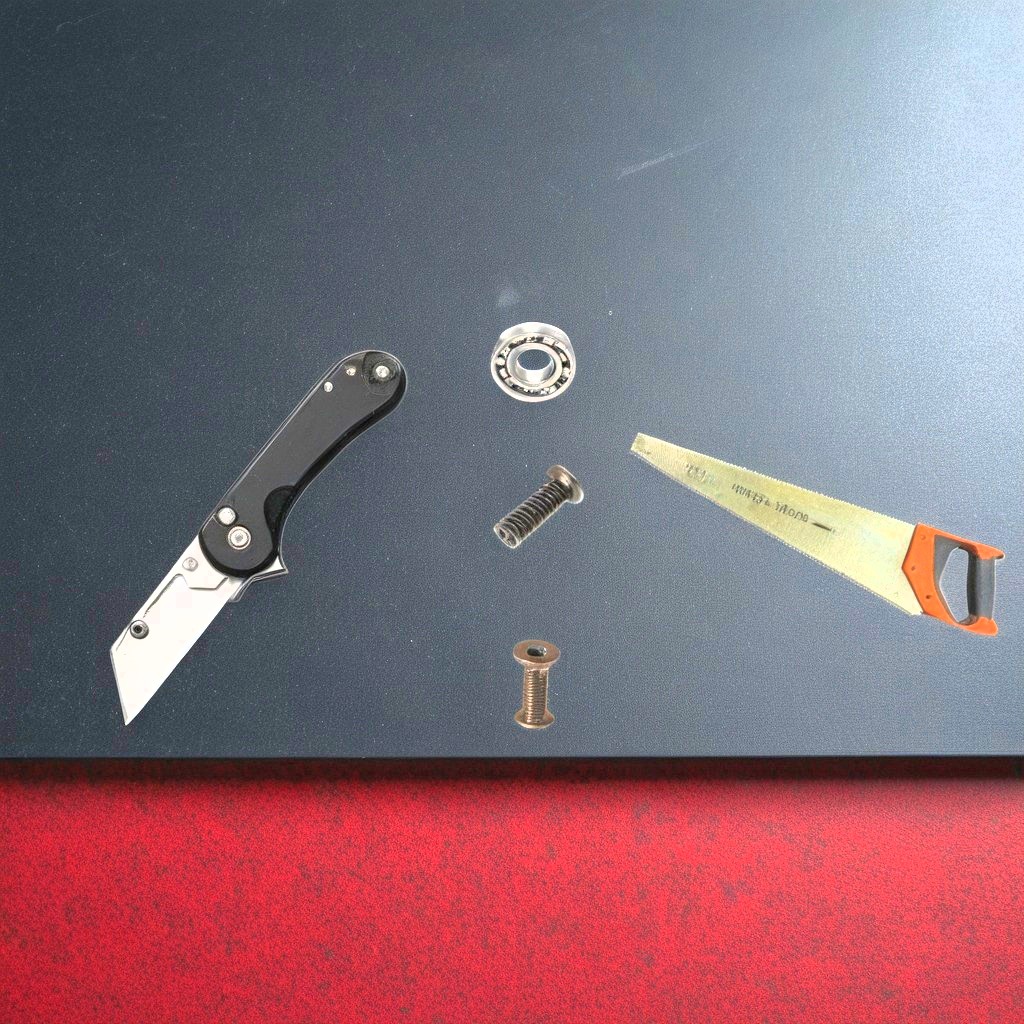
A metal ball bearing, a utility knife, a metal machine screw, a coiled metal spring, and a handheld metal saw are lying on a clean granite tabletop.